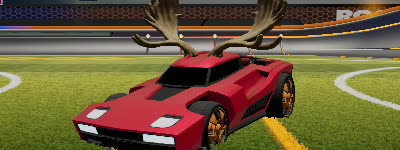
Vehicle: breakout